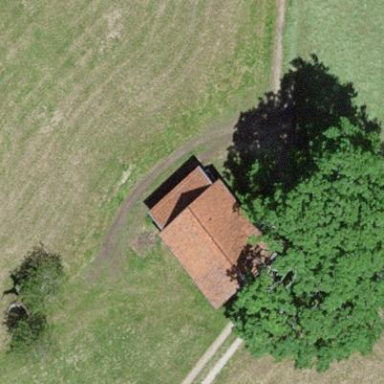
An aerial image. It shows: Shed.